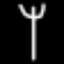
Label: fork